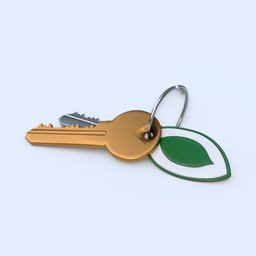
Label: tools